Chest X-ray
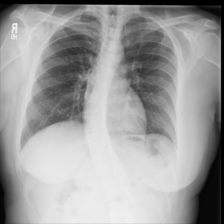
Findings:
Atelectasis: negative
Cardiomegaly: negative
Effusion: negative
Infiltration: negative
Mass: negative
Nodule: negative
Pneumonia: negative
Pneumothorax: negative
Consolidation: negative
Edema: negative
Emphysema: negative
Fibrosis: negative
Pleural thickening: negative
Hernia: negative